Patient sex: F
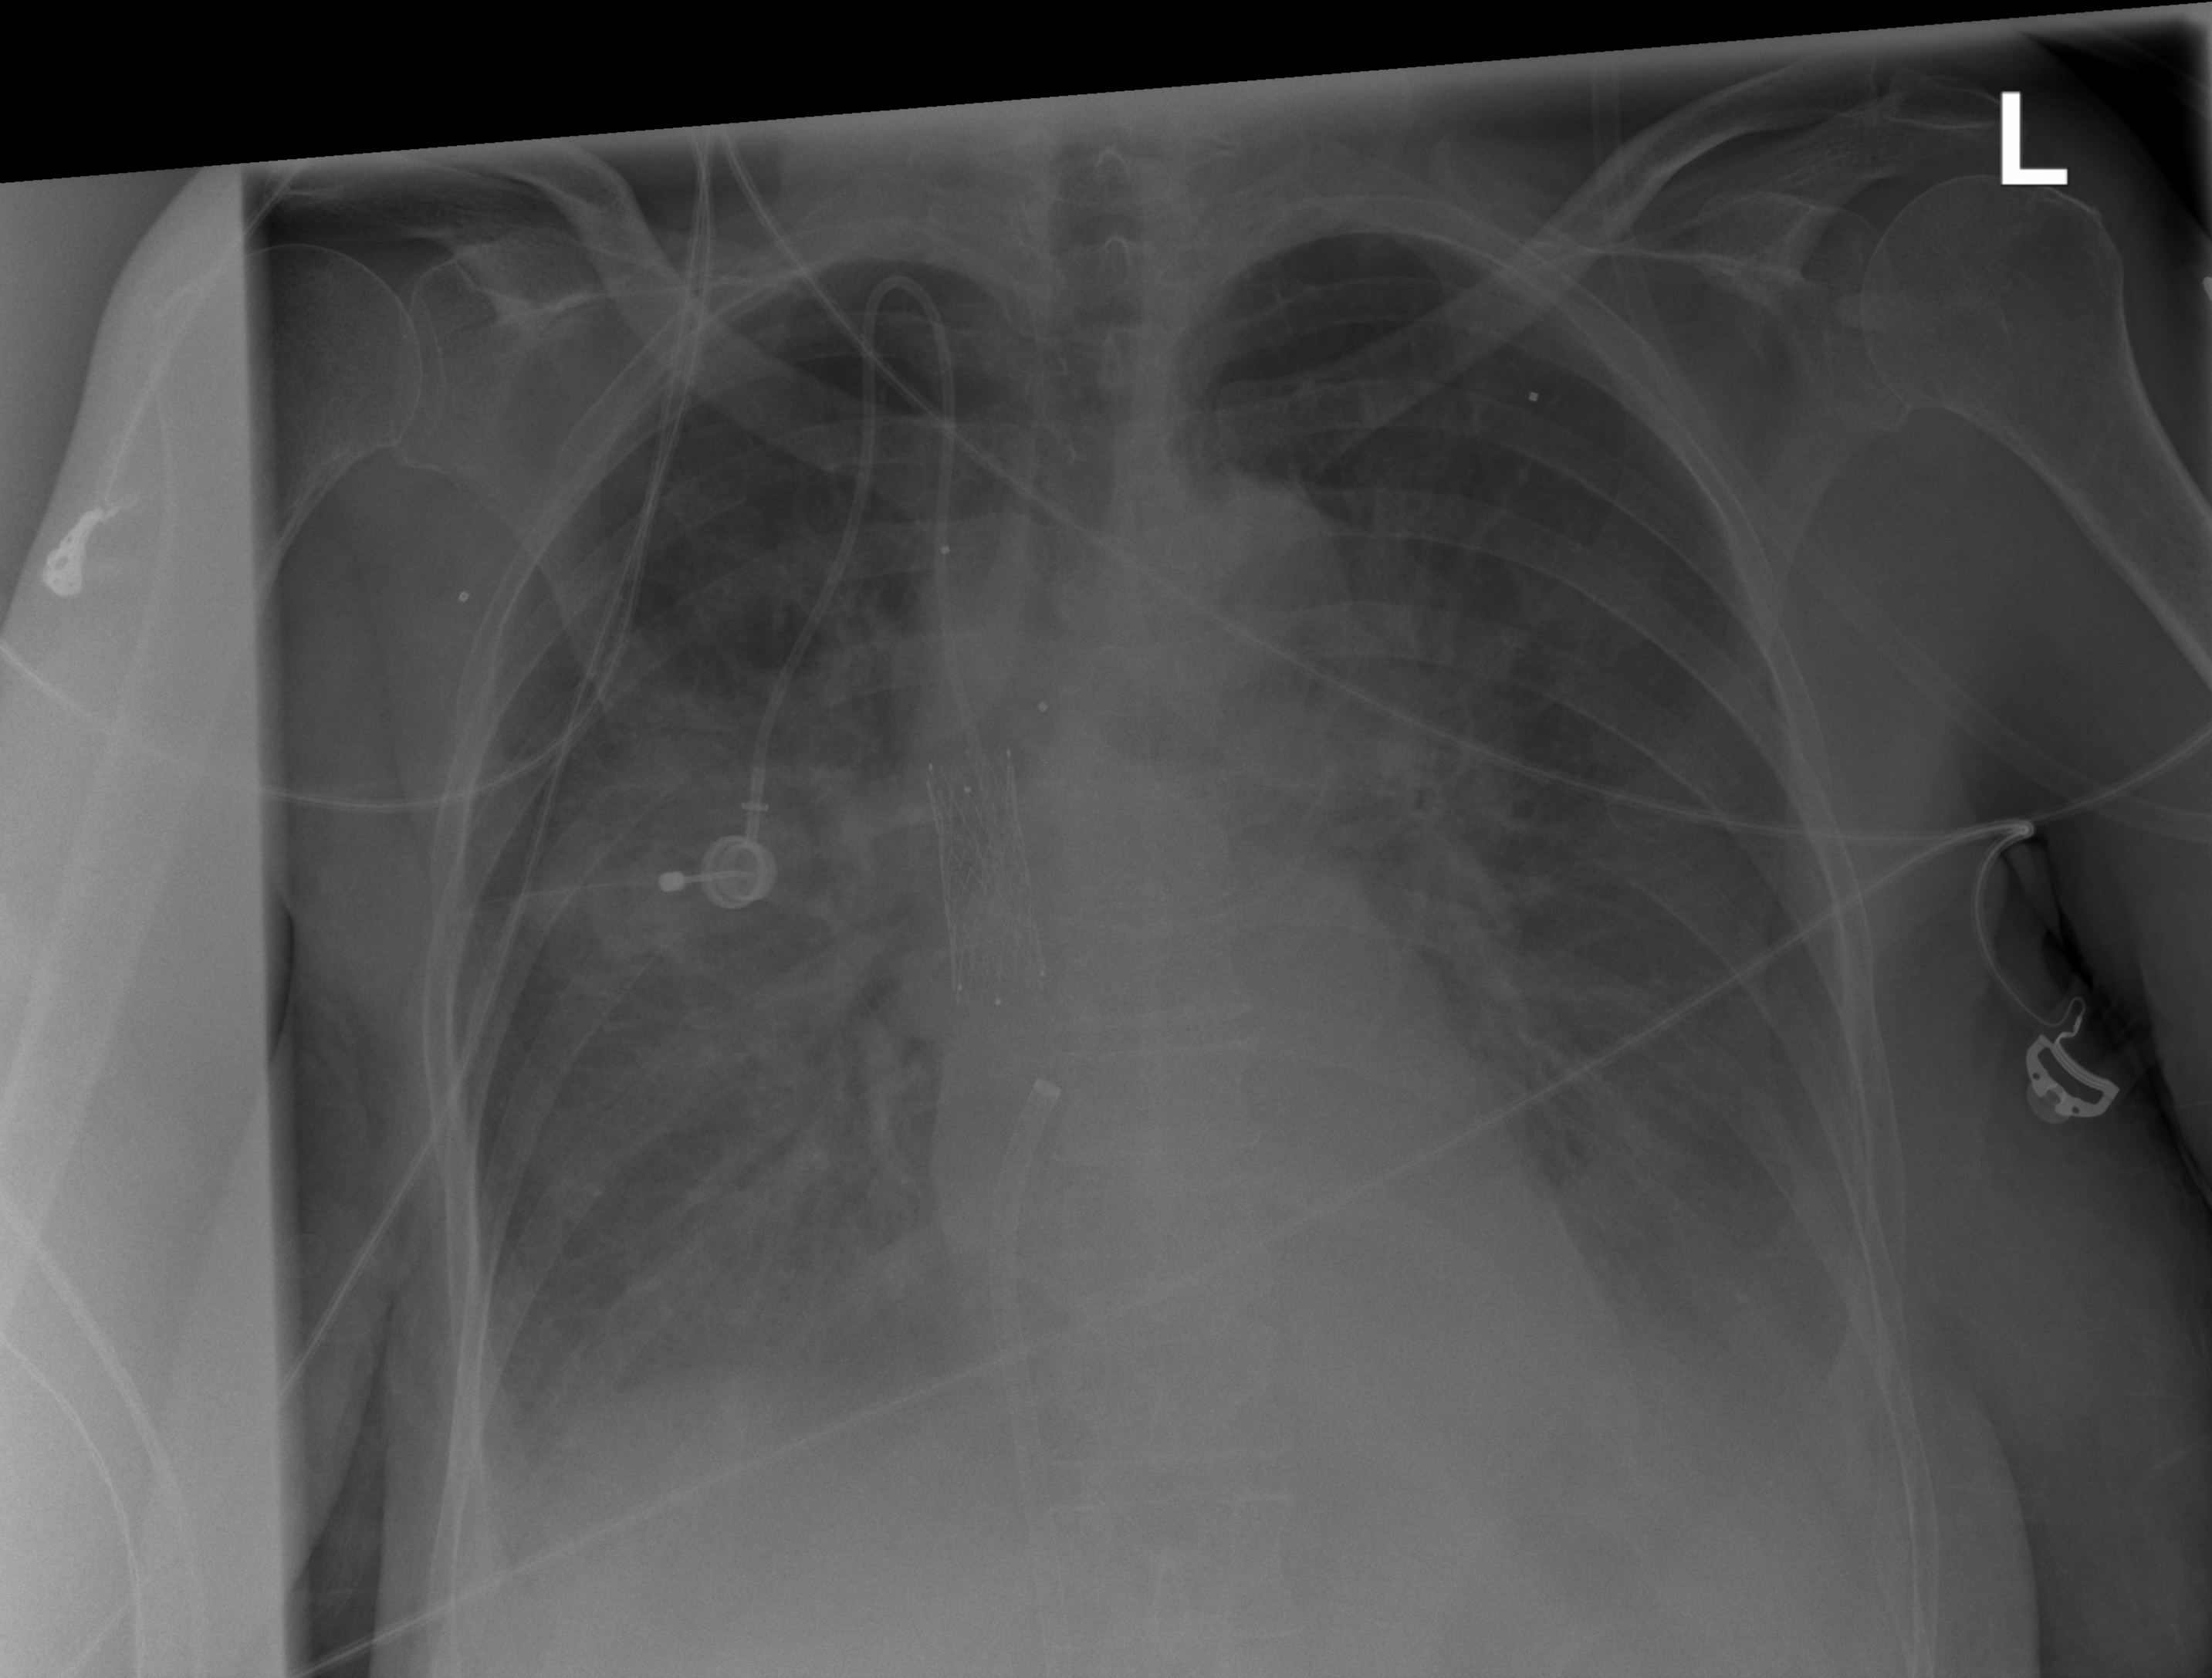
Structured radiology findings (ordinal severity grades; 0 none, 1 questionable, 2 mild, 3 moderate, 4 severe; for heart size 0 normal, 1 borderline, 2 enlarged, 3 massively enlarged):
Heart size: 0
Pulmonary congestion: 2
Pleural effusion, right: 2
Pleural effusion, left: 2
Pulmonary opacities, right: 2
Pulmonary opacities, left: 0
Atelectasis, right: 2
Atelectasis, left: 2